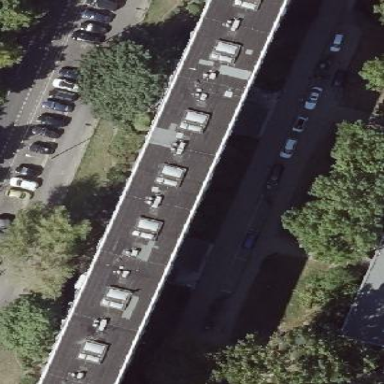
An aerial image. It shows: Flat-roofed apartment building with tar paper roofing material.